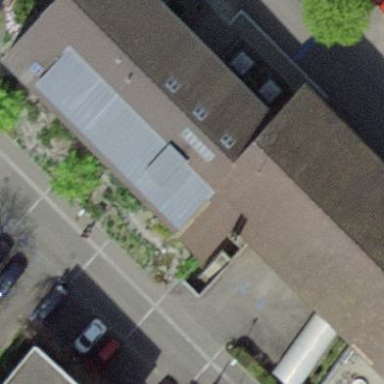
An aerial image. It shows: Town hall building.